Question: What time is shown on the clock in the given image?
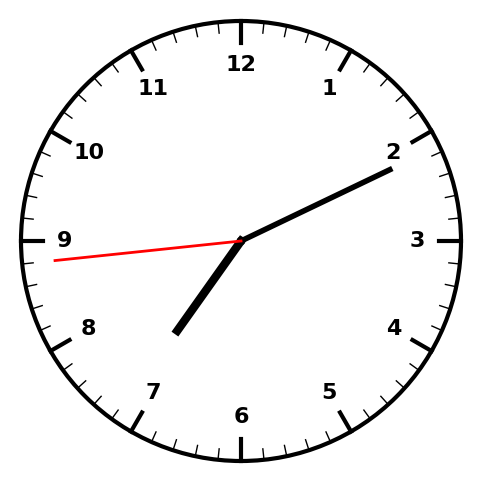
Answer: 07:10:44